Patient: sex F, age 80
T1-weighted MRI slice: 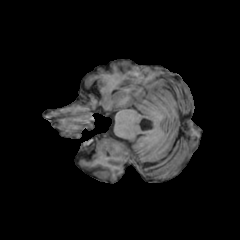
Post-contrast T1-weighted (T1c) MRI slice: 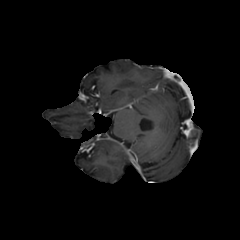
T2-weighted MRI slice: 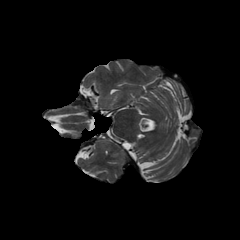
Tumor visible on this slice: no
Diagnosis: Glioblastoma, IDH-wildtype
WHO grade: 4